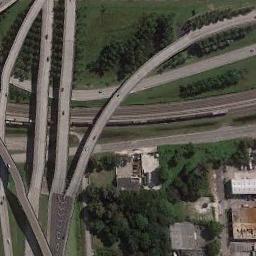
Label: overpass